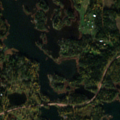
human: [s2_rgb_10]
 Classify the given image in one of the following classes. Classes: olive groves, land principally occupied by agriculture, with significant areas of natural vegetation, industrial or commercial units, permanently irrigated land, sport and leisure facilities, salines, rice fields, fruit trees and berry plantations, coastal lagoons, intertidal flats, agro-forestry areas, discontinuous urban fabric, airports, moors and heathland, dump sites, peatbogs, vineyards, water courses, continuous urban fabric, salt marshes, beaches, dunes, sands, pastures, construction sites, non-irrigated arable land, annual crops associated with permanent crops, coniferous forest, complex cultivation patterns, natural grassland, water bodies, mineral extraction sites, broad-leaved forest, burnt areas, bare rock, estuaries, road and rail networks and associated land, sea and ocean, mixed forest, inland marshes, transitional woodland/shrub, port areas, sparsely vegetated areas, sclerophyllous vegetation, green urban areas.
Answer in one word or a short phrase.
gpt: land principally occupied by agriculture, with significant areas of natural vegetation, mixed forest, sea and ocean